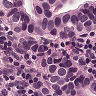
Metastatic tissue present: yes